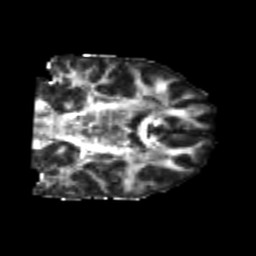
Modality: FA
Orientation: coronal
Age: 20
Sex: male
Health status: healthy
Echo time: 0.074 s